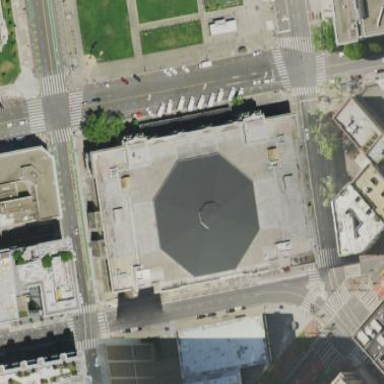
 which includes dome as part of its structure."